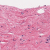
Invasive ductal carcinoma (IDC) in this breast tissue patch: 0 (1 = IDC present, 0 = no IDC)